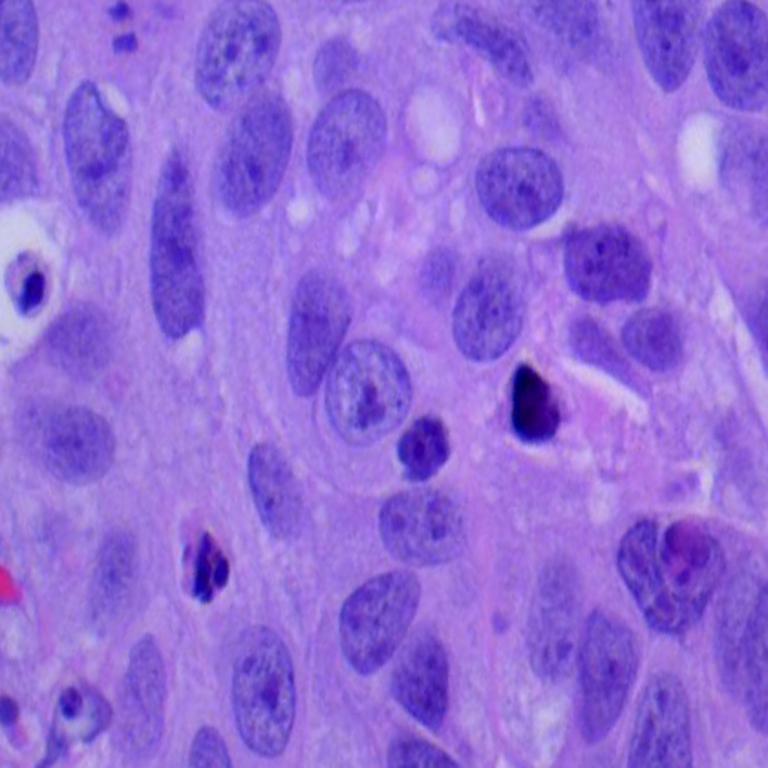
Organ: lung
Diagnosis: squamous carcinomas